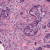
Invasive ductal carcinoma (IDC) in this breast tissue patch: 1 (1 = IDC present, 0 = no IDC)